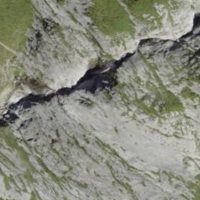
EUNIS habitat code: 25
Species observed at this site:
Aster alpinus